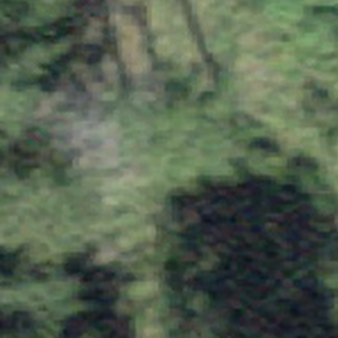
Label: other